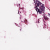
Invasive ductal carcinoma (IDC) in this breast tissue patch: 0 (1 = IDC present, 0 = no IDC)